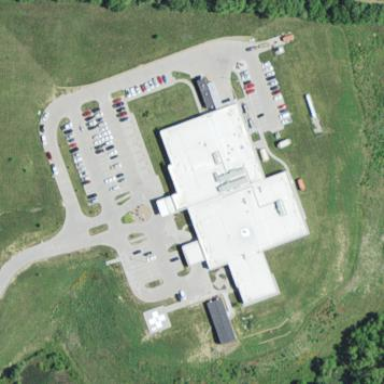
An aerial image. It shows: Healthcare facility identified as hospital.